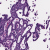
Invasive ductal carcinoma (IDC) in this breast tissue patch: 1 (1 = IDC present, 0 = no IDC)